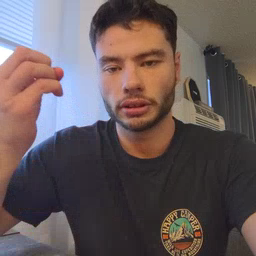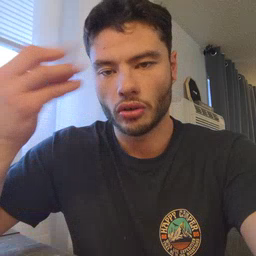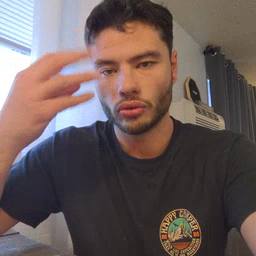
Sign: shower